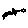
Label: bird